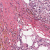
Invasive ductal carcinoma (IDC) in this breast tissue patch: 0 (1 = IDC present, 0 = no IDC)